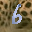
Label: 6